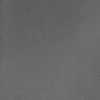
Label: dusty